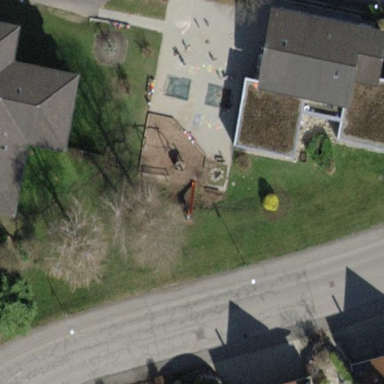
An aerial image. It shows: Kindergarten building.